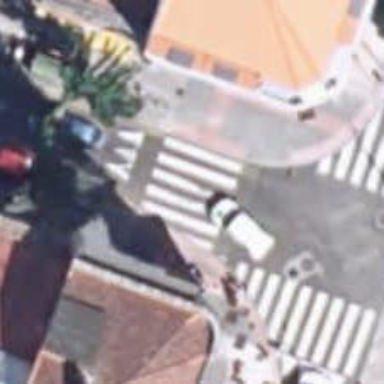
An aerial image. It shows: Marked crossing on the road.